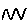
Label: zigzag